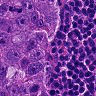
Metastatic tissue present: yes